Question: I began to learn "Spring MVC" from this course: <URL>
At step "Building->Run the Application" I'm stuck.
When I try to go to link 'http://localhost:8080/FitnessTracker/greeting.html'
I get "HTTP Status 404"
'''
HTTP Status 404 - /FitnessTracker/WEB-INF/jsp/Hello.jsp
type Status report
message /FitnessTracker/WEB-INF/jsp/Hello.jsp
description The requested resource is not available.
Apache Tomcat/7.0.50
'''
web.xml
'''
<?xml version="1.0" encoding="UTF-8"?>
<web-app xmlns="http://java.sun.com/xml/ns/javaee"
xmlns:xsi="http://www.w3.org/2001/XMLSchema-instance"
xsi:schemaLocation="http://java.sun.com/xml/ns/javaee http://java.sun.com/xml/ns/javaee/web-app_2_5.xsd"
version="2.5">
<servlet>
<servlet-name>fitTrackerServlet</servlet-name>
<servlet-class>org.springframework.web.servlet.DispatcherServlet</servlet-class>
<init-param>
<param-name>contextConfigLocation</param-name>
<param-value>/WEB-INF/config/servlet-config.xml</param-value>
</init-param>
</servlet>
<servlet-mapping>
<servlet-name>fitTrackerServlet</servlet-name>
<url-pattern>*.html</url-pattern>
</servlet-mapping>
<display-name>Archetype Created Web Application</display-name>
</web-app>
'''
servlet-config.xml
'''
<?xml version="1.0" encoding="UTF-8"?>
<beans xmlns="http://www.springframework.org/schema/beans"
xmlns:xsi="http://www.w3.org/2001/XMLSchema-instance"
xmlns:context="http://www.springframework.org/schema/context"
xmlns:mvc="http://www.springframework.org/schema/mvc"
xmlns:p="http://www.springframework.org/schema/p"
xsi:schemaLocation="http://www.springframework.org/schema/mvc http://www.springframework.org/schema/mvc/spring-mvc-3.2.xsd
http://www.springframework.org/schema/beans http://www.springframework.org/schema/beans/spring-beans.xsd
http://www.springframework.org/schema/context http://www.springframework.org/schema/context/spring-context-3.2.xsd">
<mvc:annotation-driven />
<context:component-scan base-package="com.pluralsight.controller"></context:component-scan>
<!--
<bean class="org.springframework.web.servlet.view.InternalResourceViewResolver">
<property name="prefix" value="/WEB-INF/jsp/"/>
<property name="suffix" value=".jsp"/>
</bean>
-->
<bean class="org.springframework.web.servlet.view.InternalResourceViewResolver"
p:prefix="/WEB-INF/jsp/" p:suffix=".jsp"/>
</beans>
'''
HelloController.java
'''
package com.pluralsight.controller;
import org.springframework.stereotype.Controller;
import org.springframework.ui.Model;
import org.springframework.web.bind.annotation.RequestMapping;
@Controller
public class HelloController {
@RequestMapping(value = "/greeting")
public String sayHello (Model model) {
model.addAttribute("greeting", "Hello WorldX");
return "Hello";
}
}
'''
hello.jsp
'''
<%@ page language="java" contentType="text/html; charset=US-ASCII"
pageEncoding="US-ASCII"%>
<!DOCTYPE html PUBLIC "-//W3C//DTD HTML 4.01 Transitional//EN" "http://www.w3.org/TR/html4/loose.dtd">
<html>
<head>
<meta http-equiv="Content-Type" content="text/html; charset=US-ASCII">
<title>Insert title here</title>
</head>
<body>
<h1>${greeting}</h1>
</body>
</html>
'''

'http://localhost:8080/FitnessTracker/' - it's work (file: webapp/index.jsp)
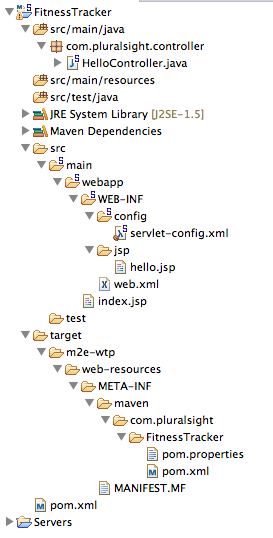
Answer: The error message says that it's looking for 'Hello.jsp'. And indeed, your controller returns the following view name: '"Hello"'. But your screenshot shows that your file is naled 'hello.jsp'. The case matters.